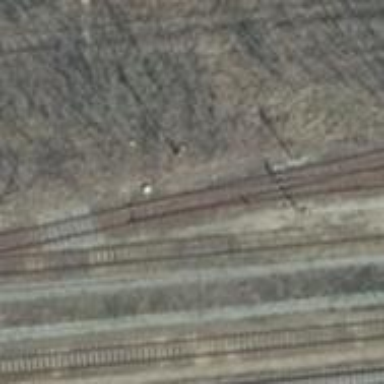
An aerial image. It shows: Railway yard used for servicing trains.